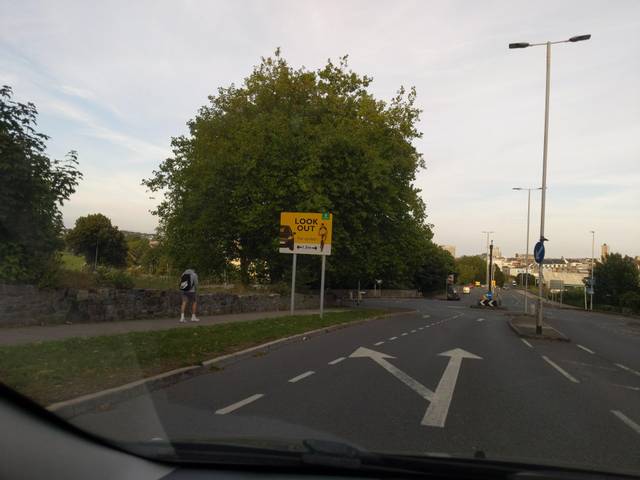
Region: United Kingdom
Coordinates: 50.37, -4.166